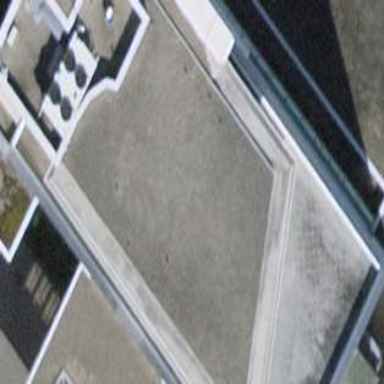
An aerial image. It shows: Commercial building with flat roof.